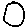
Label: circle